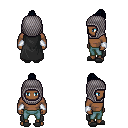
a pixel art fantasy rpg character, male body template, human, dark skin, black cape, teal pants, raven short topknot hairstyle, chain hood, white cloth bracers, gray slippers, four views (front, back, left, right), 2x2 character sprite sheet, small pixel art, hard edges, no anti-aliasing